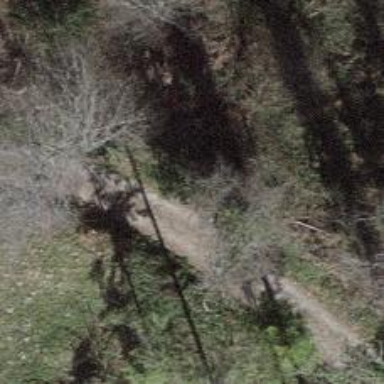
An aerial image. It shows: Track road with grade3 tracktype.